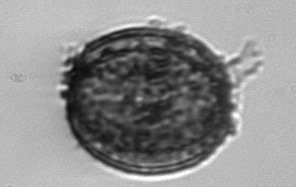
Label: Coscinodiscus